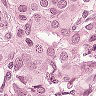
Metastatic tissue present: yes